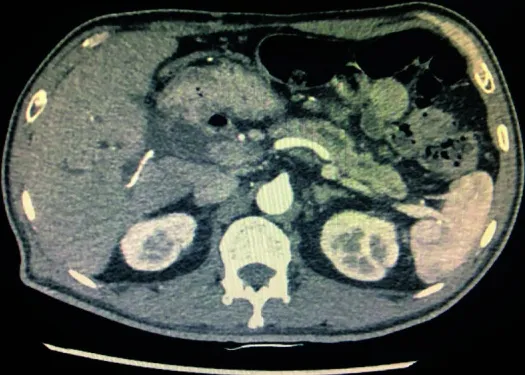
Computed tomography shows pancreatic lesion before the surgery.
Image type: radiology (ct)